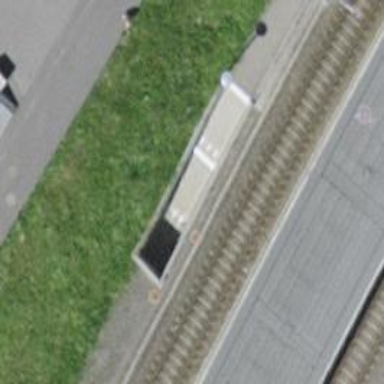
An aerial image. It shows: Public transport stop position along the railway.